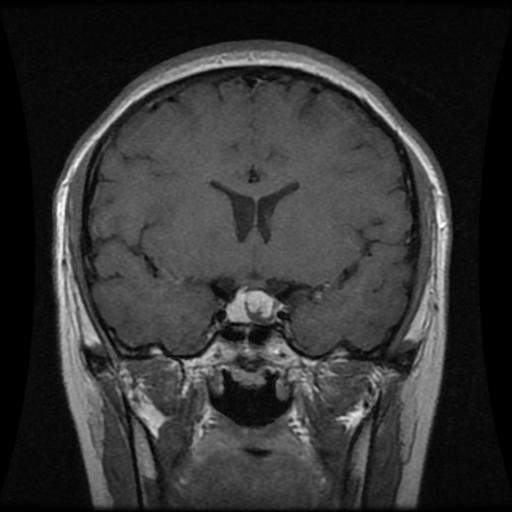
Label: pituitary